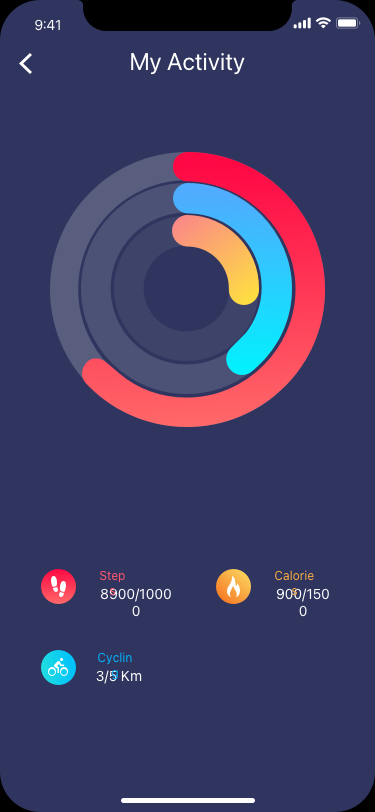
Text in this UI design:
My Activity
8900/10000
Steps
900/1500
Calories
3/5 Km
Cycling